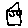
Label: house